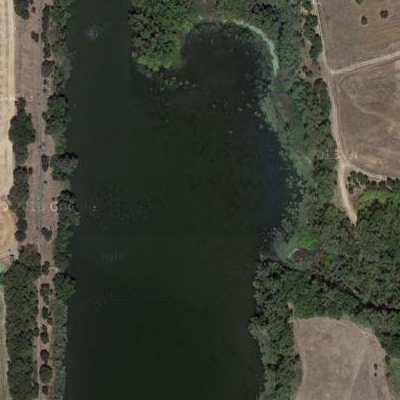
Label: RiverLake